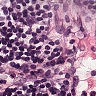
Metastatic tissue present: no